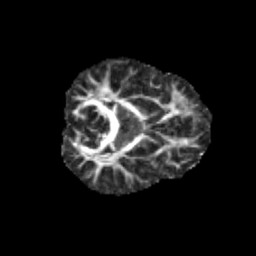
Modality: FA
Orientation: axial
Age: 10
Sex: male
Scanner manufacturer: siemens
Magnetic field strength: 3 T
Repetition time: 3.8 s
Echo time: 0.07 s